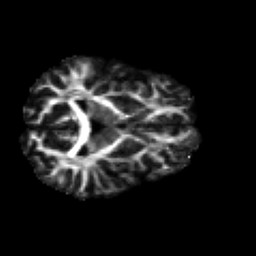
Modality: FA
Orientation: axial
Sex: female
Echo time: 0.114 s